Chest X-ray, PA view. Patient: 52 years old, sex M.
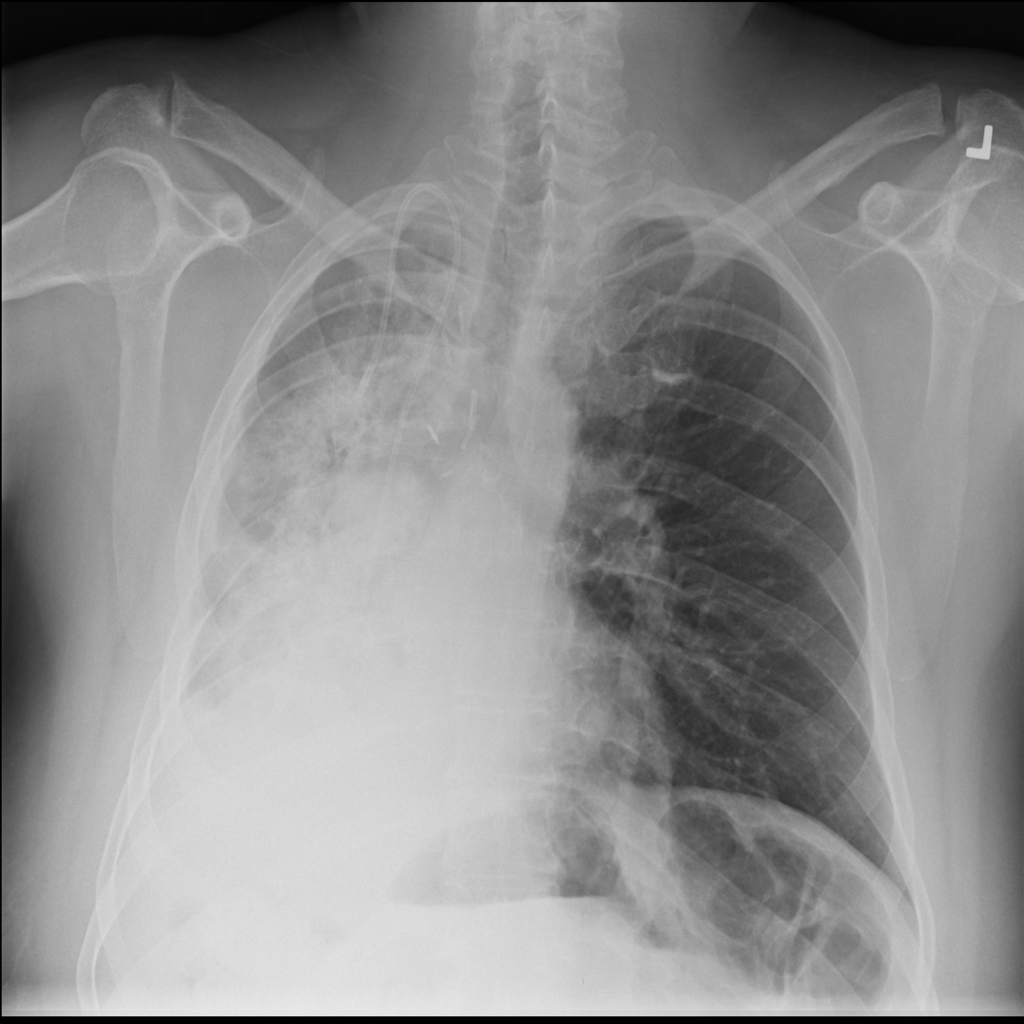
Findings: No Finding